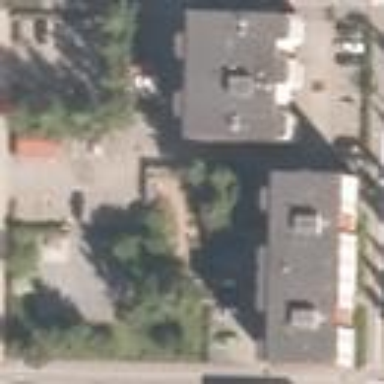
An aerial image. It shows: Residential area located within city block.